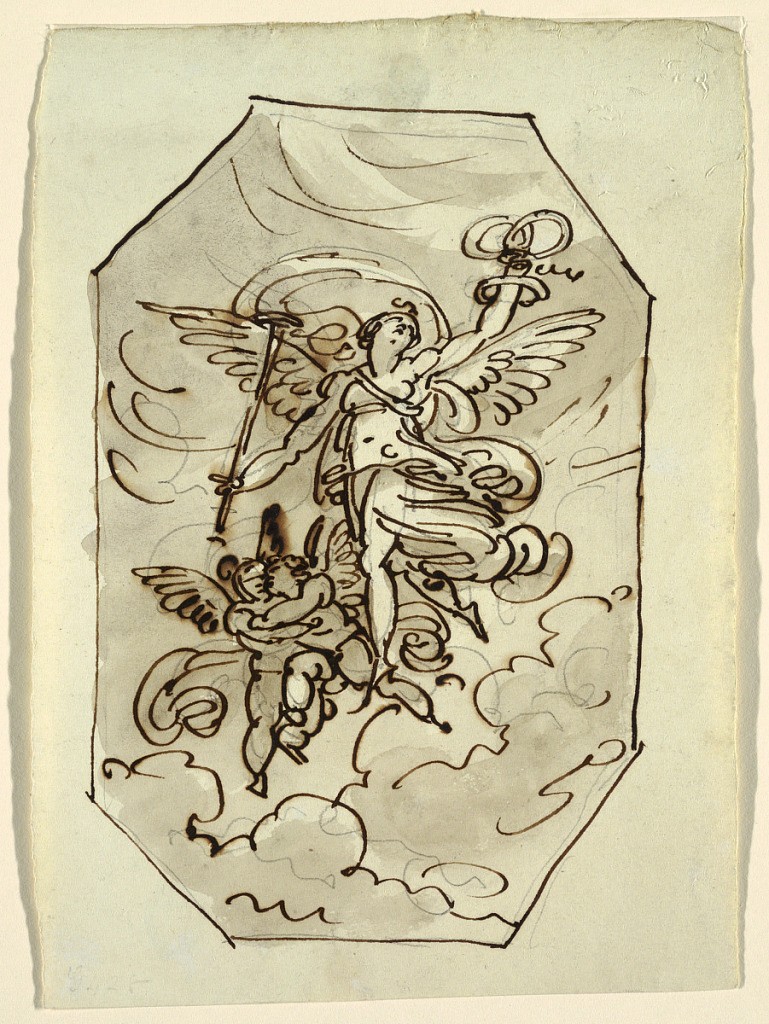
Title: Octagonal Drawing, Fame with Two Putti, Palazzo Morri, Faenza
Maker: Felice Giani, Italian, 1758–1823
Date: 1816
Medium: Pen and brown ink, brush and wash over black chalk on laid paper
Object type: Drawing
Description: Female genius flying against background of clouds, holds torch in right hand and three wreaths in left. Accompanied by two flying putti who embrace each other. Verso: inscribed in ink, fama con corona/ delle belli arti;  Faenza casa Morri.